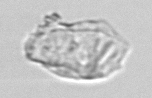
Label: detritus_transparent